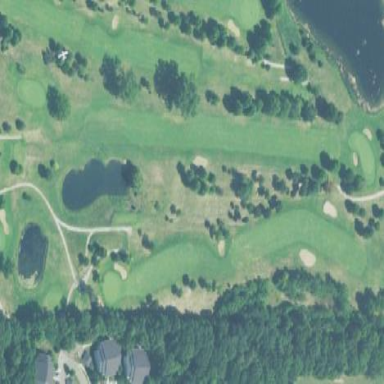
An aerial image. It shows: Rough area on grassy golf course.